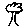
Label: tree